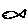
Label: fish